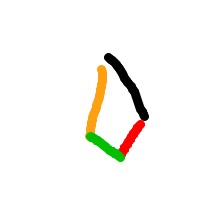
Shape: kite